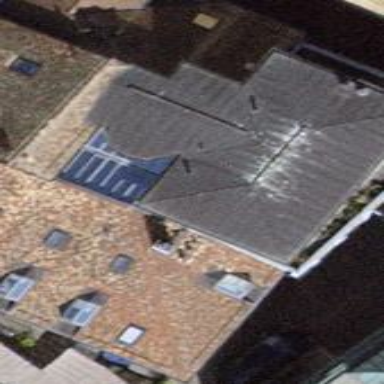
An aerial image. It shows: Apartments building with gabled roof made of roof tiles. The roof orientation is across.